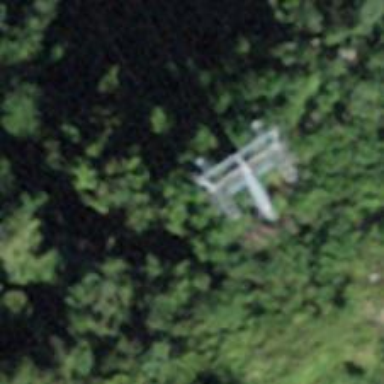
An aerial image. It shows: Pylon used for aerialway.